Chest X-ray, AP view. Patient: 45 years old, sex M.
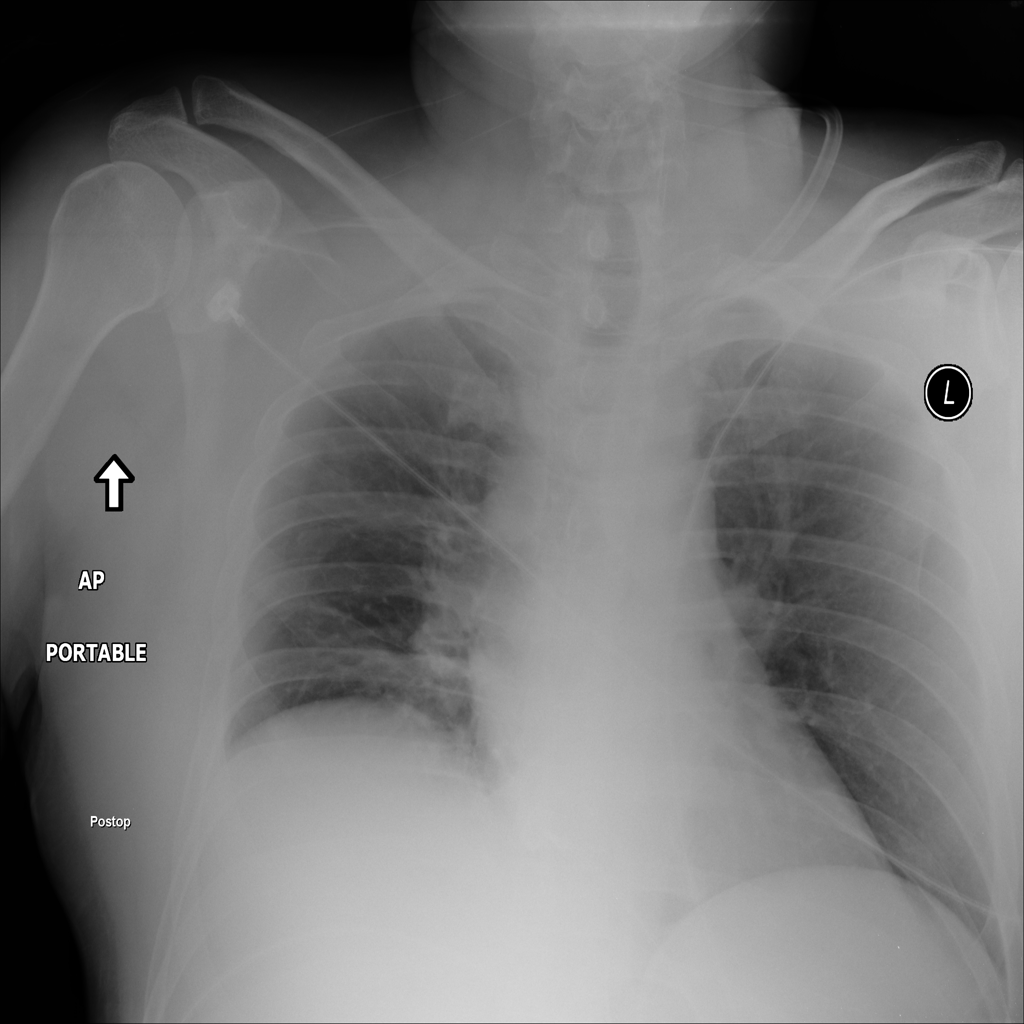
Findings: No Finding